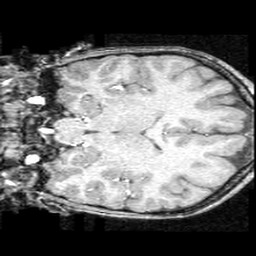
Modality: T1w
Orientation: coronal
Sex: female
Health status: ill
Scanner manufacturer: ge
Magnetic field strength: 1.5 T
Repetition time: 21 s
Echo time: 0.008 s